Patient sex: F
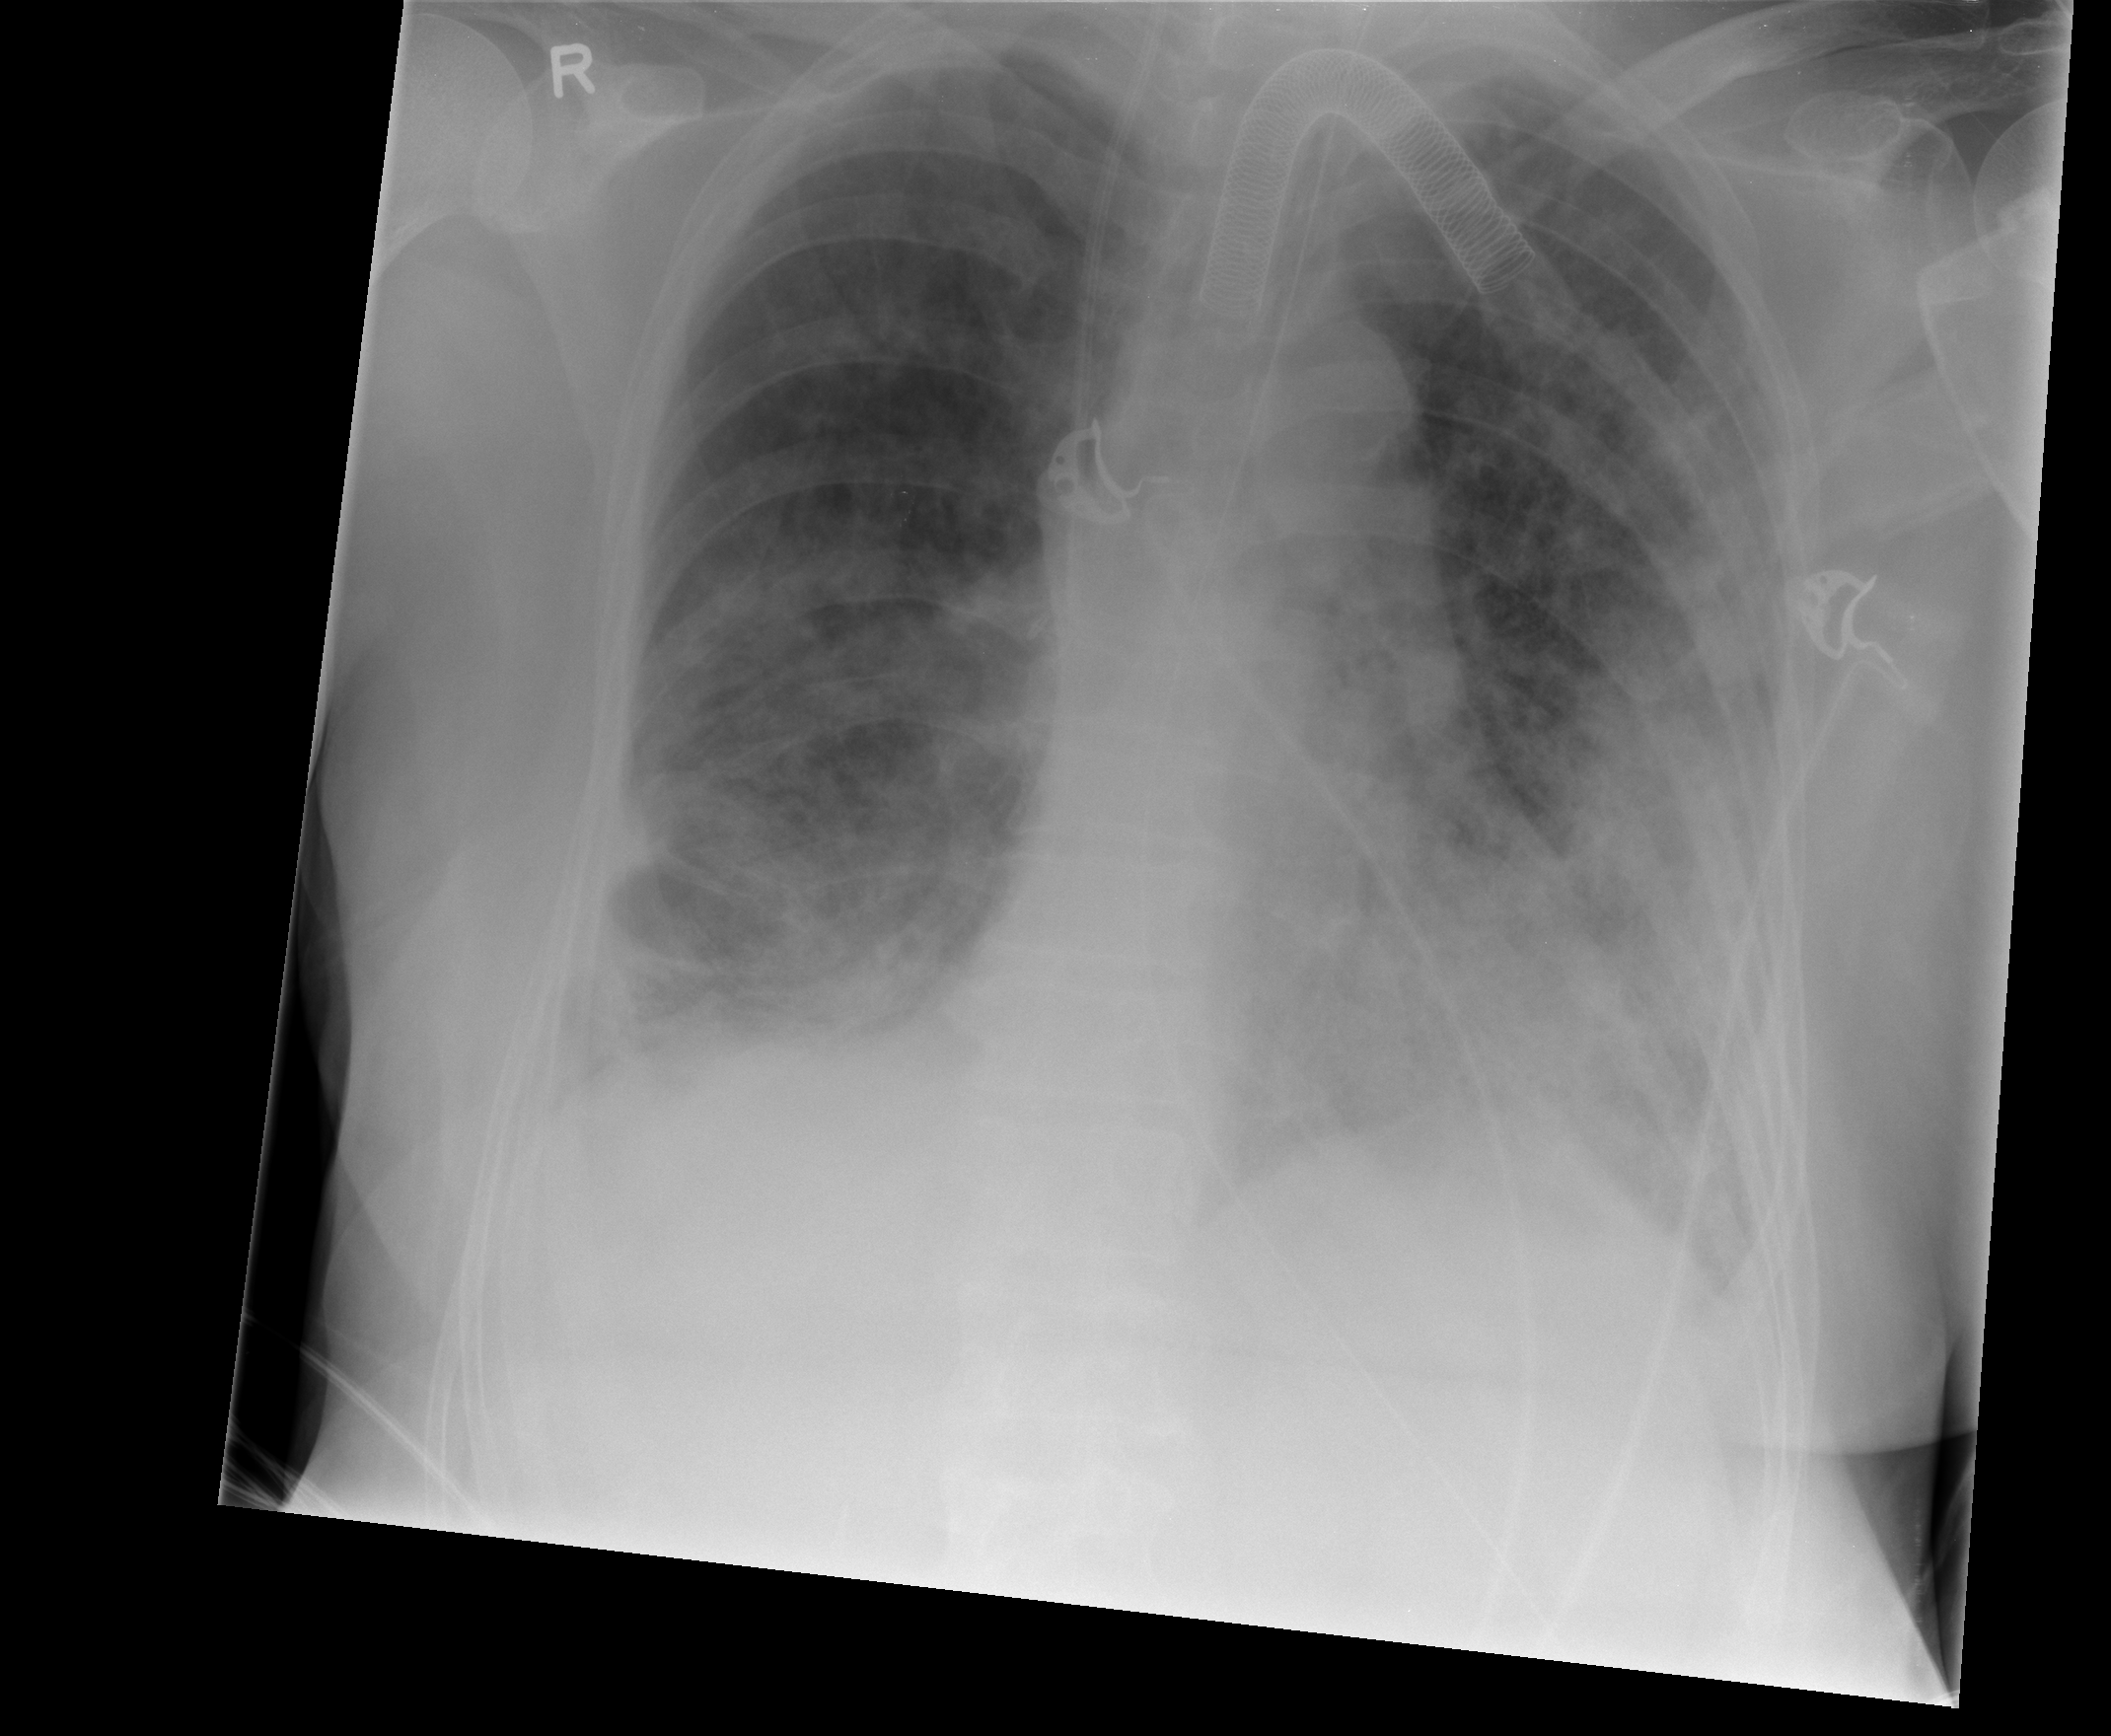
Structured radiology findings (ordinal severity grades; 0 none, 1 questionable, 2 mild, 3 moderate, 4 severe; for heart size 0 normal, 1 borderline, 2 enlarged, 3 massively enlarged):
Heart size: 0
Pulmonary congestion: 2
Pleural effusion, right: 2
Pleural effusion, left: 2
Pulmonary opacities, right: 3
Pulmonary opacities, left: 4
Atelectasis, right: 3
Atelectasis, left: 3